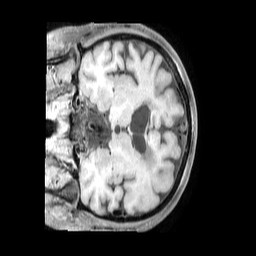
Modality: T1w
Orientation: coronal
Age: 61
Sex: male
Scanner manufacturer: philips
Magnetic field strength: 3 T
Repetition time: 0.6 s
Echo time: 0.02833 s